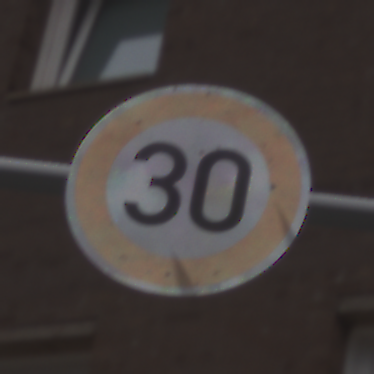
Verkehrszeichen: Geschwindigkeit30
Umgebung: Outdoor, Urban
Tageszeit: MorningAfternoon
Wetter: Overcast
Licht: Natural
Jahreszeit: NotSpecified
Kontrast: LowContrast